Question: Just learning C#, radiobuttons and checkboxes. No urgency.
The code works to display the names of the checked controls but it doesn't seem to be an elegant solution.
'''
using System;
using System.Collections.Generic;
using System.ComponentModel;
using System.Data;
using System.Drawing;
using System.Linq;
using System.Text;
using System.Windows.Forms;
namespace TVC
{
public partial class Form1 : Form
{
public Form1()
{
InitializeComponent();
}
private void button1_Click(object sender, EventArgs e)
{
label1.Text = "you clicked" + compute();
}
string compute()
{
string result = "";
object o=label1;
while (((Control)o).TabIndex!=7)
{
if ((o is RadioButton)||(o is CheckBox))
{
if ((o is RadioButton)&&((RadioButton)o).Checked)
result += " "+((RadioButton)o).Text;
if ((o is CheckBox)&&((CheckBox)o).Checked)
result += " "+((CheckBox)o).Text;
}
o = GetNextControl((Control)o, true);
}
return result;
}
private void Form1_Load(object sender, EventArgs e)
{
}
}
}
'''
The checboxes and radiobuttons tabindexes are counted from 1to 6, the label is 0 and the button is 7 so that GetNextControl works. Is there a nicer code that would work ?
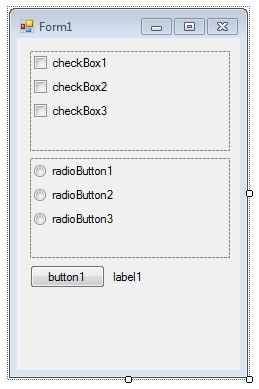
Answer: I just tested this and verified that it works. It uses recursion and the newer 'dynamic' keyword as it appears that 'RadioButton' and 'CheckBox' inherit from 'ButtonBase', which does not have the 'Checked' property, otherwise you could cast down to that. The dynamic allows me to avoid that since I already know the control types.
'''
private void button1_Click(object sender, EventArgs e)
{
label1.Text = compute(this.Controls);
}
private string compute(Control.ControlCollection controls)
{
string result = String.Empty;
foreach (Control control in controls)
{
if (control.Controls != null)
result += compute(control.Controls);
if (control is RadioButton || control is CheckBox)
{
dynamic checkControl = control;
if (checkControl.Checked)
{
result += checkControl.Text + ";";
}
}
}
return result;
}
'''